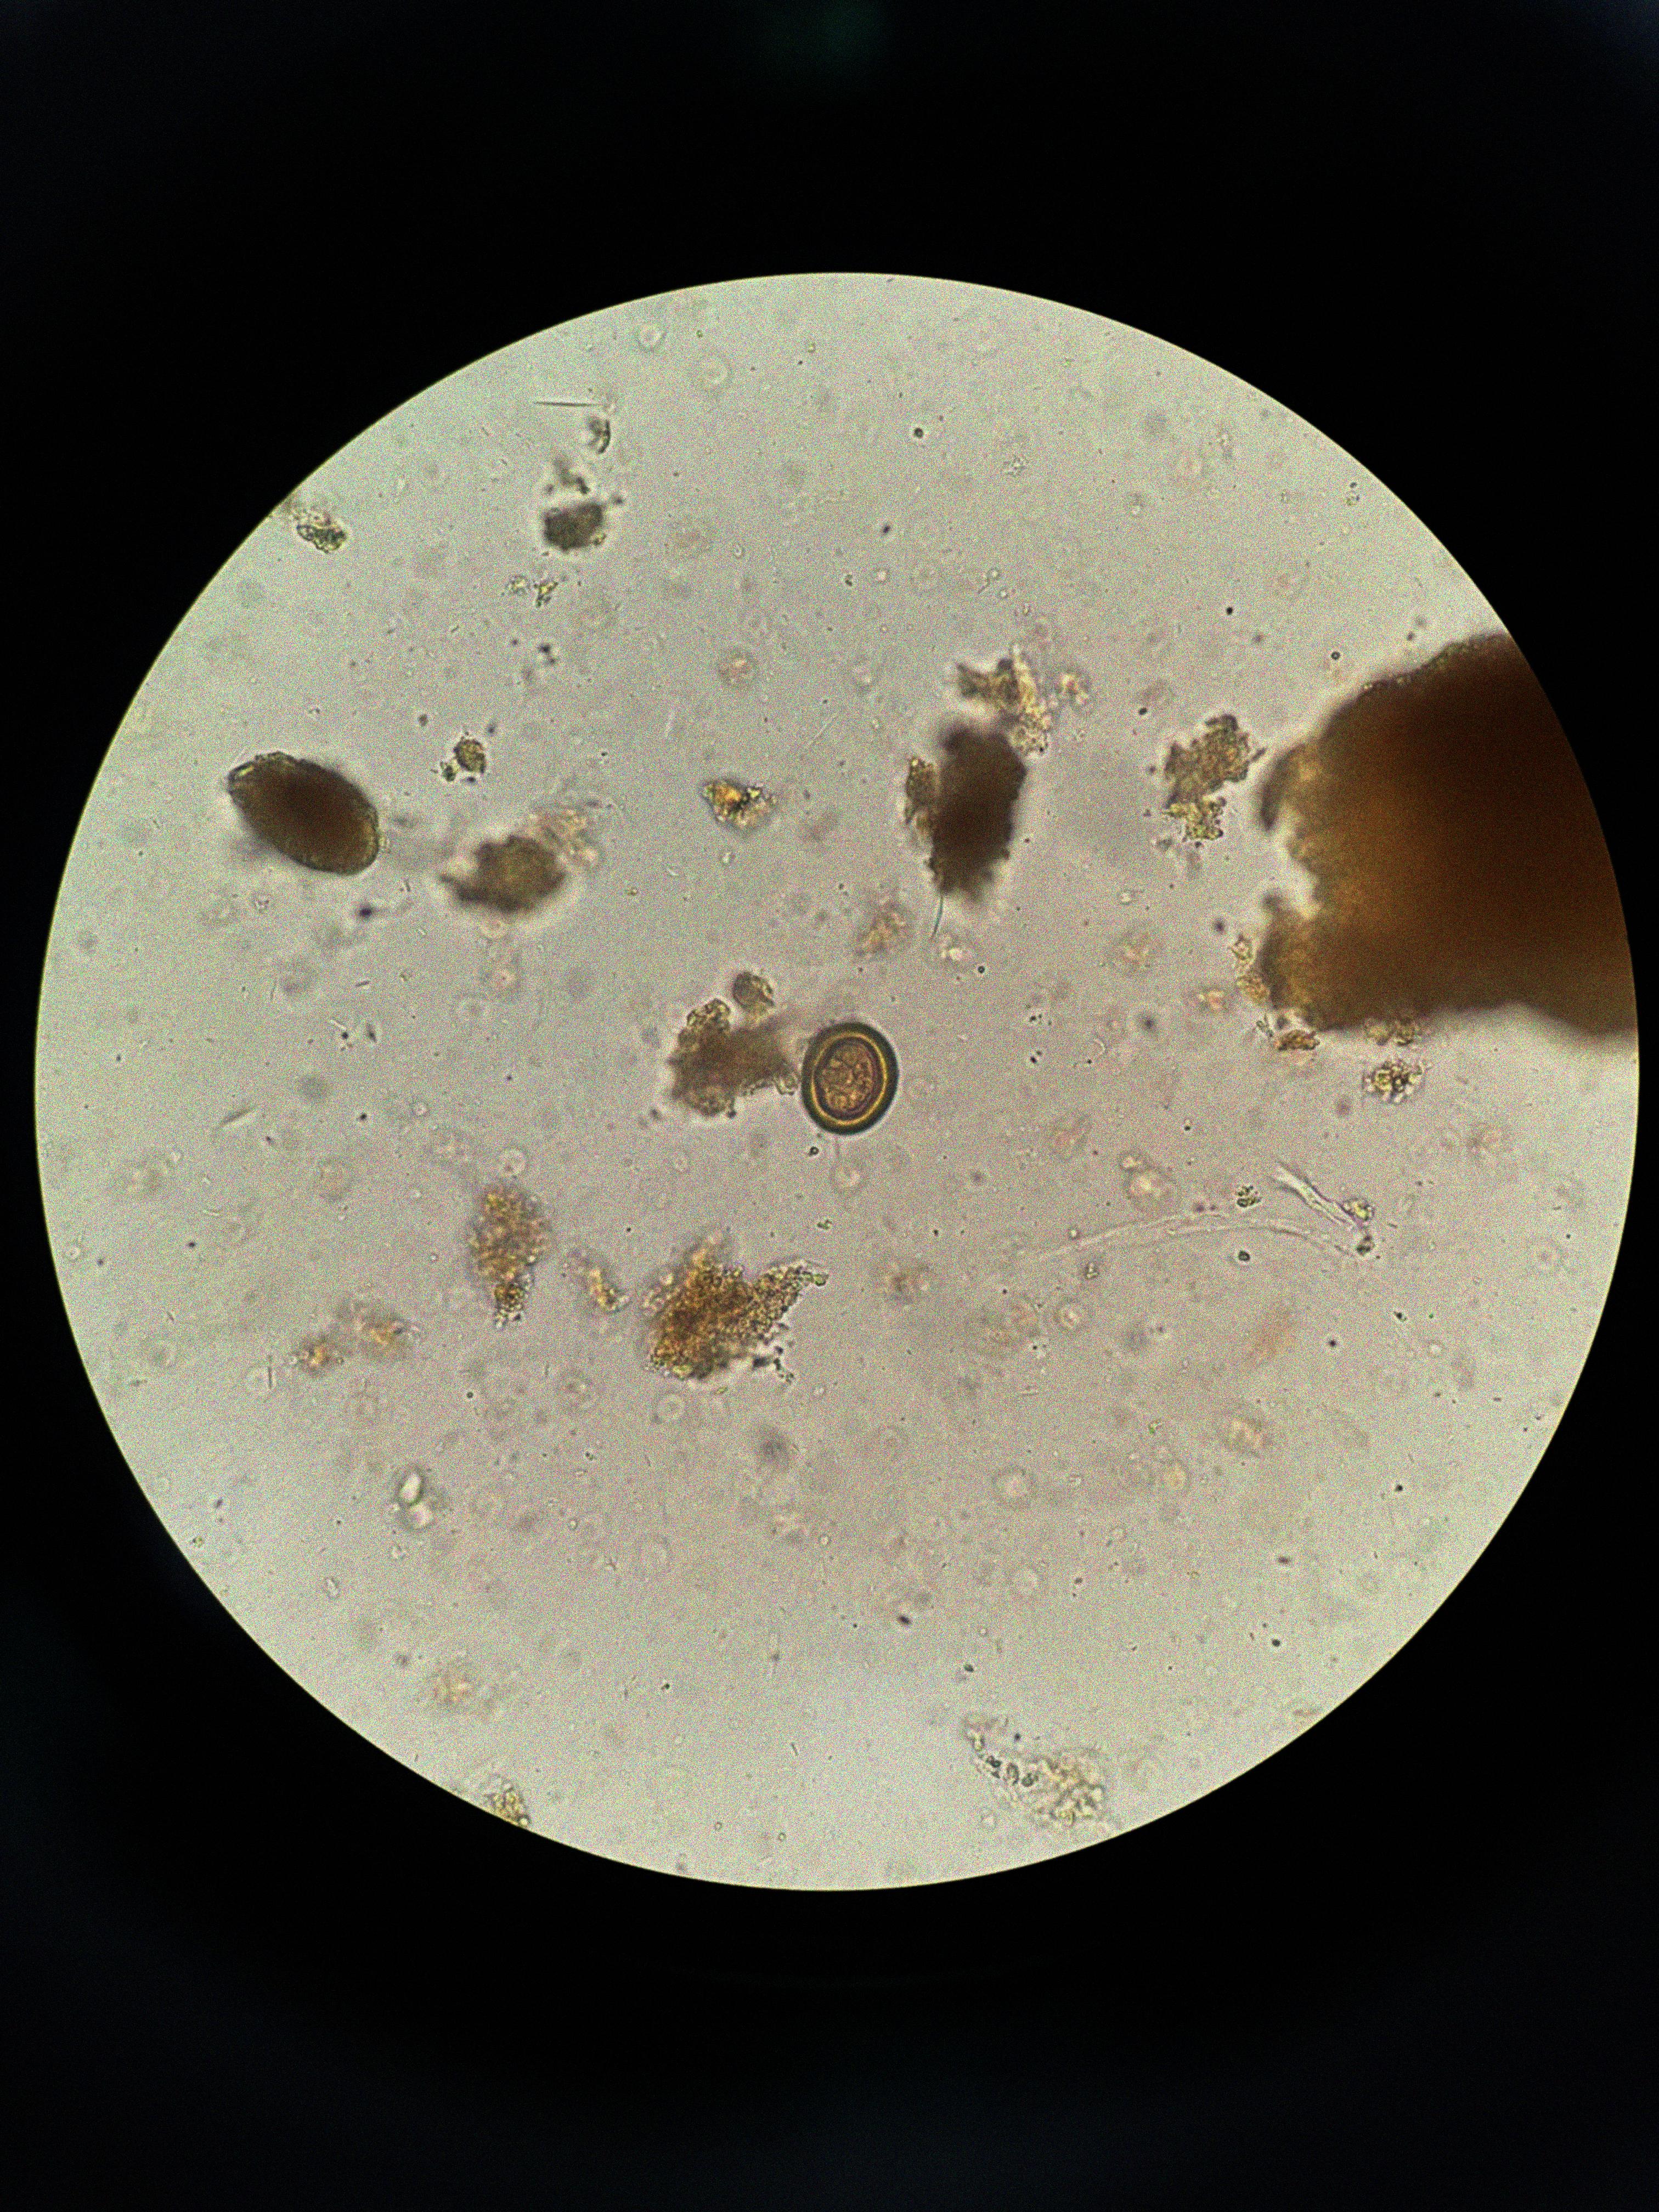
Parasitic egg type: Taenia spp. egg